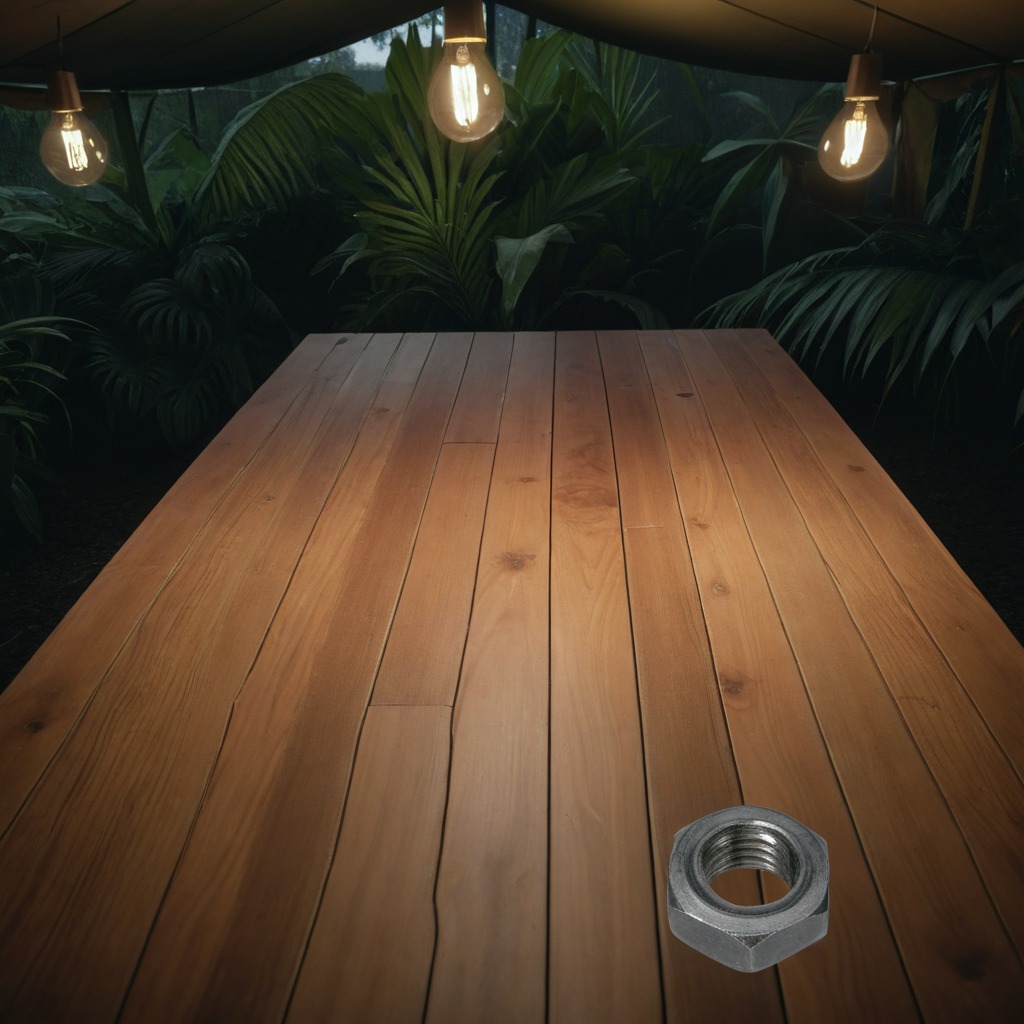
A metal nut is lying on the wooden table.